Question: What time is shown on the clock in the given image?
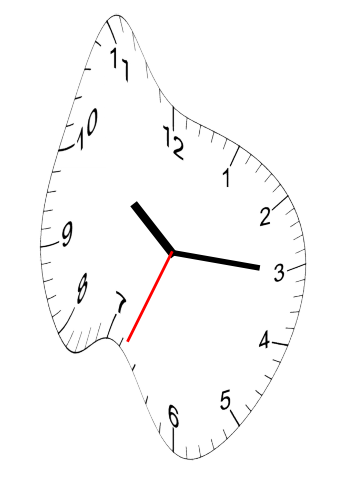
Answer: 10:15:34